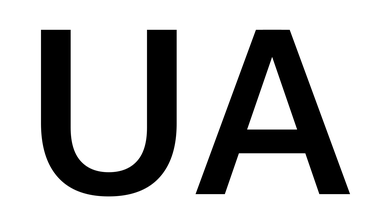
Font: InstrumentSans_SemiBold